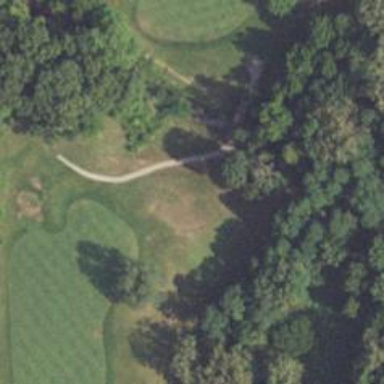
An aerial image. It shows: Path for both road and golf.